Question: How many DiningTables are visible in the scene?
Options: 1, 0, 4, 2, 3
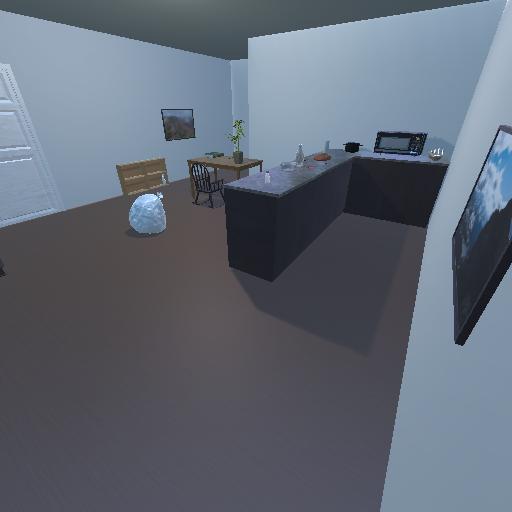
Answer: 1